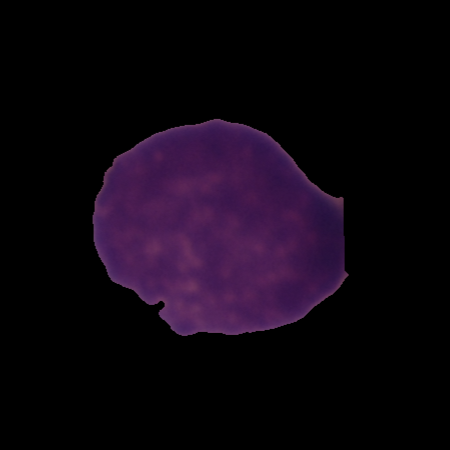
Label: healthy